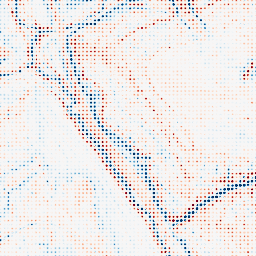
Category: edge_preserving
Decomposition family: bilateral
Decomposition parameters: d: 15
sigma_color: 25
sigma_space: 25
Upsampling method: sinc_blackman
Upsampling parameters: scale: 8
kernel_size: 4
Upsampling scale: 8